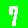
Digit: 7